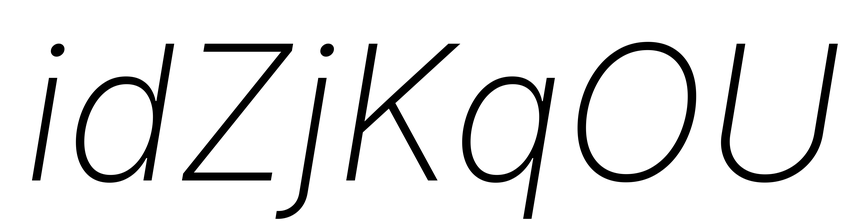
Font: Inter-Italic_ExtraLight_Italic